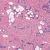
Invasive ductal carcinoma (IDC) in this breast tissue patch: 1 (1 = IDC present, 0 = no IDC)